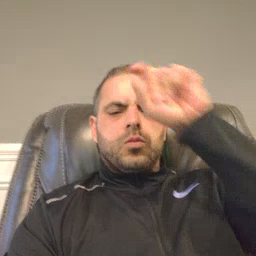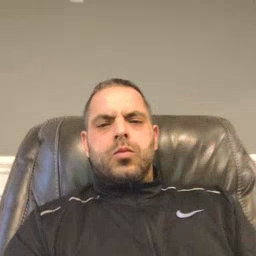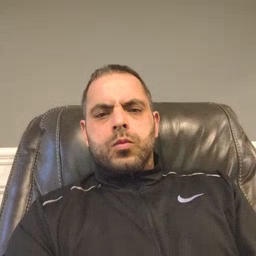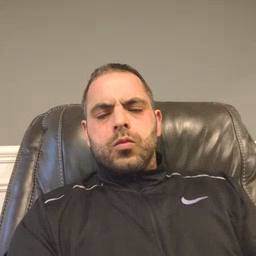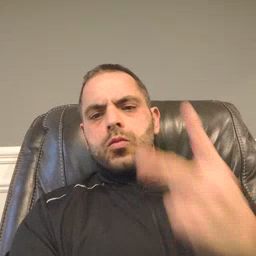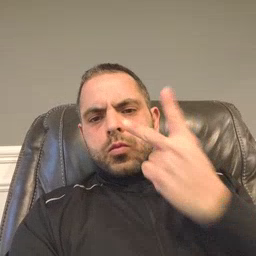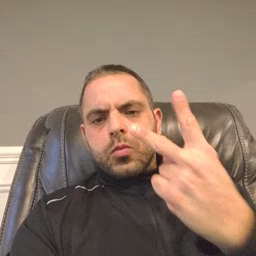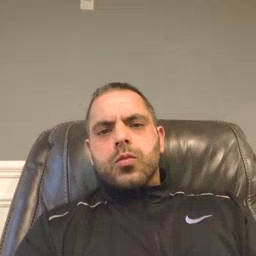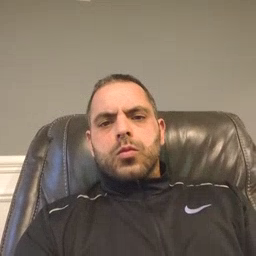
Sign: look